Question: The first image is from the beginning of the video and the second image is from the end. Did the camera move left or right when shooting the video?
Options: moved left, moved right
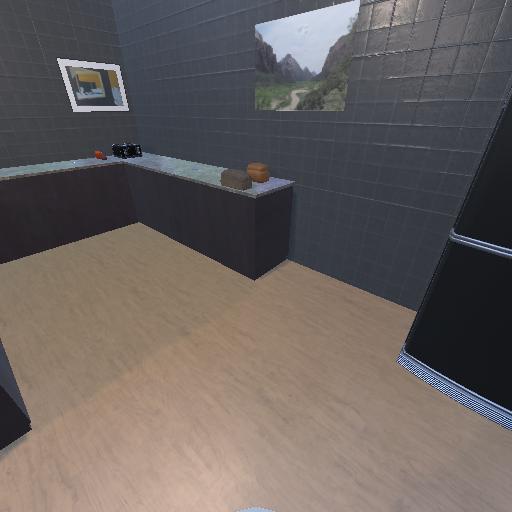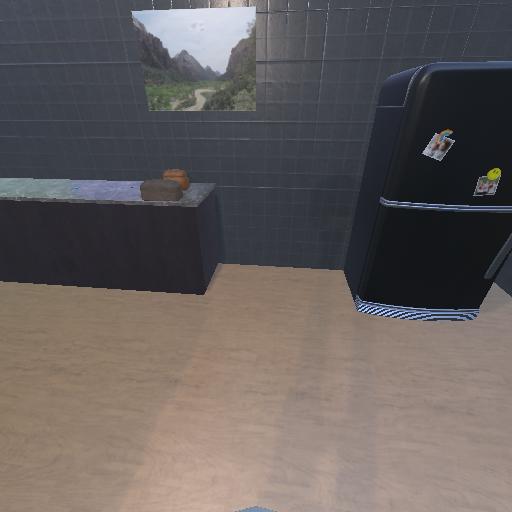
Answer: moved left